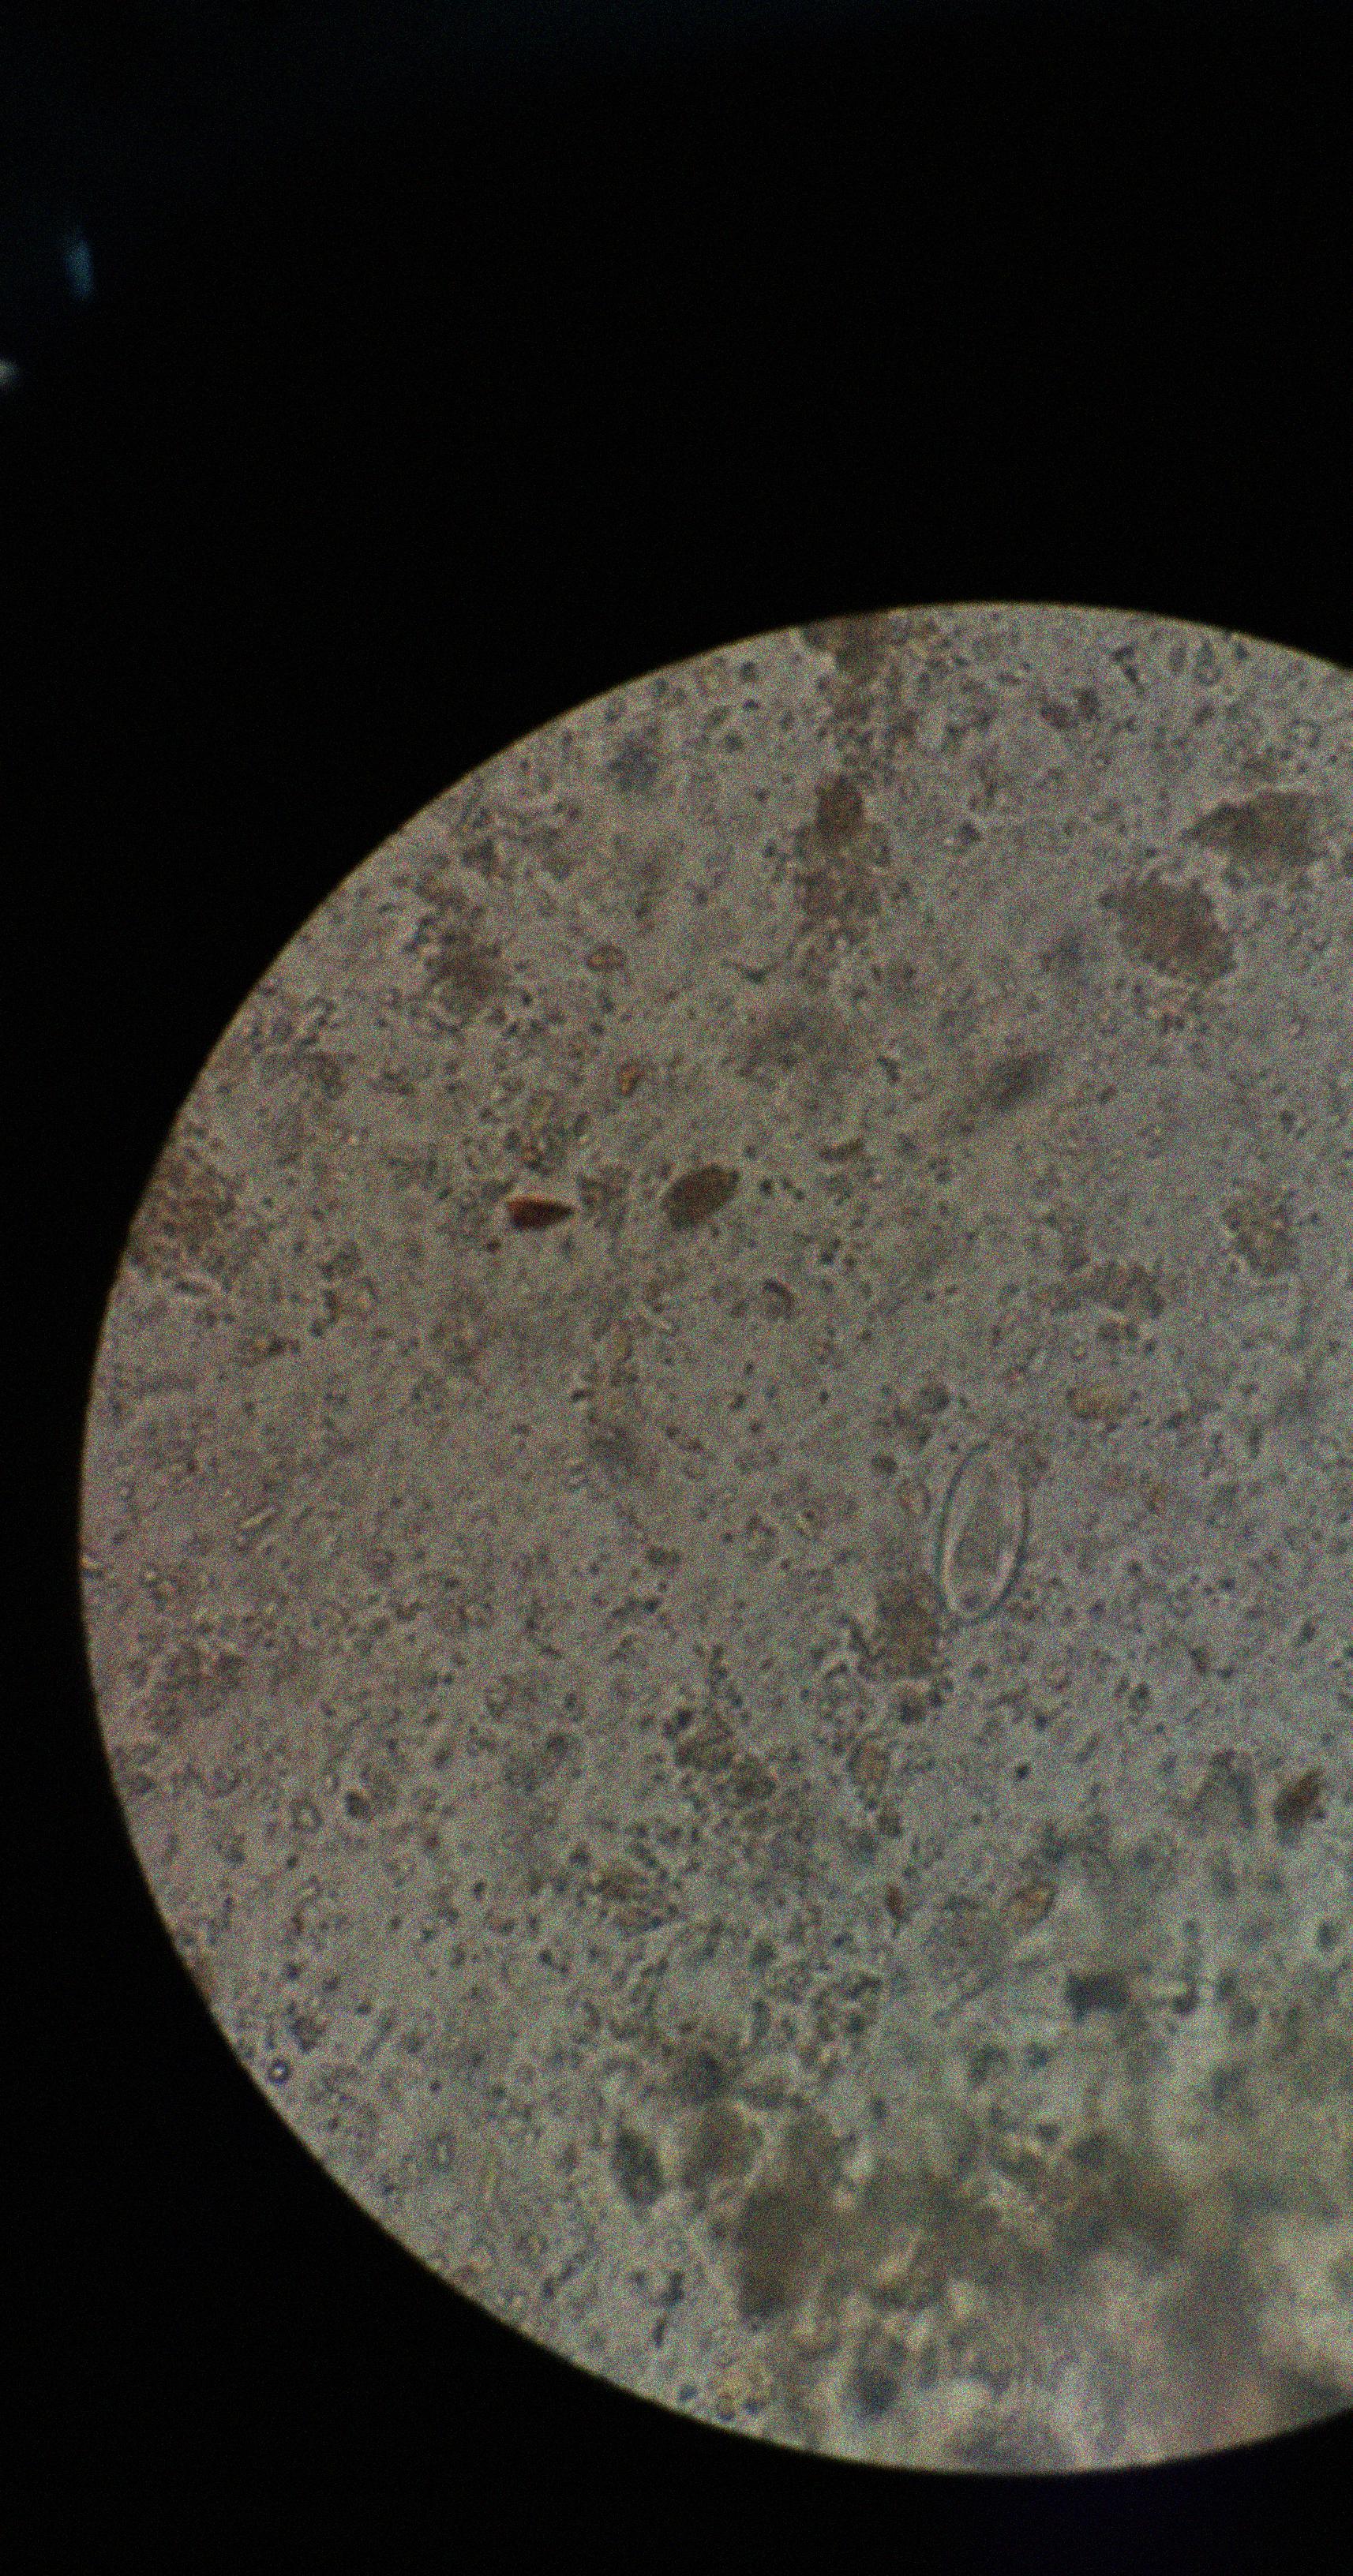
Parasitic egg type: Enterobius vermicularis